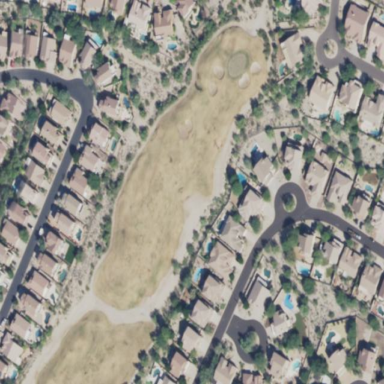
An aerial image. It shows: Rough grass area on golf course.